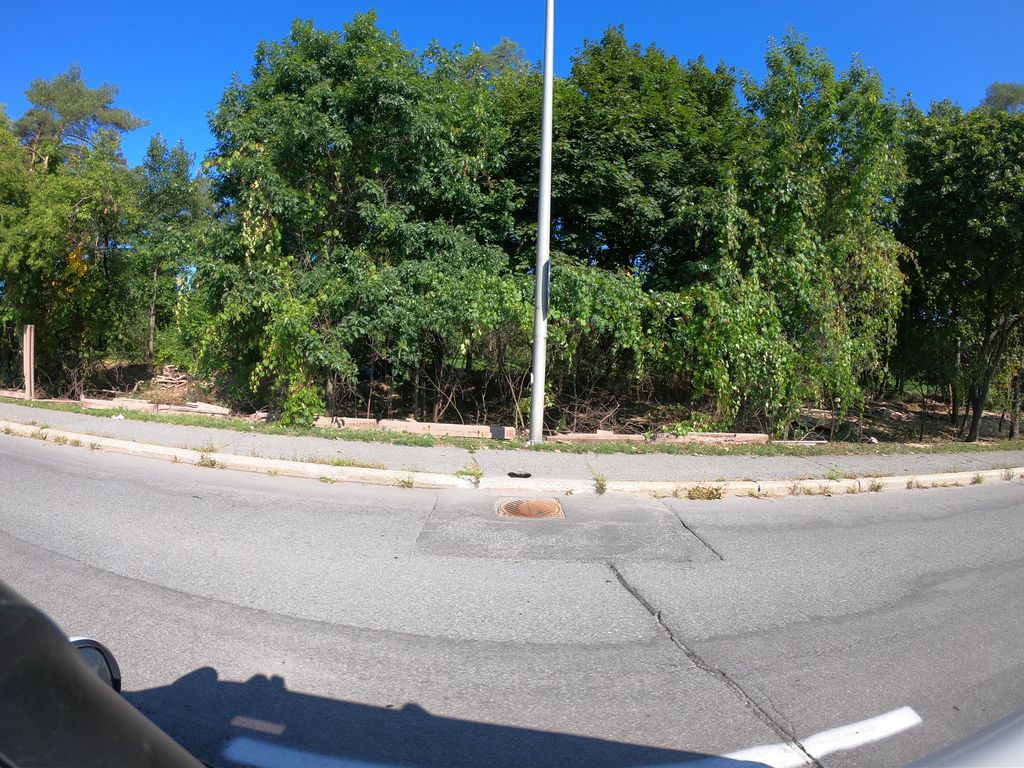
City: ottawa-gatineau